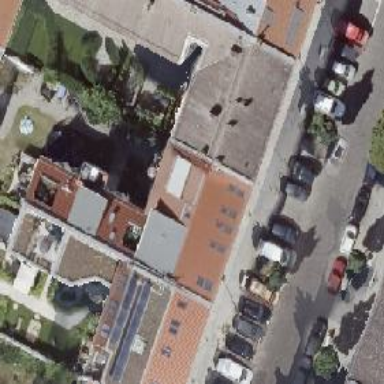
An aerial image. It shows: View of apartment building.